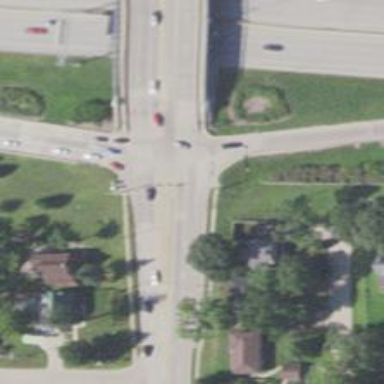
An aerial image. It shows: Marked crossing on the road.